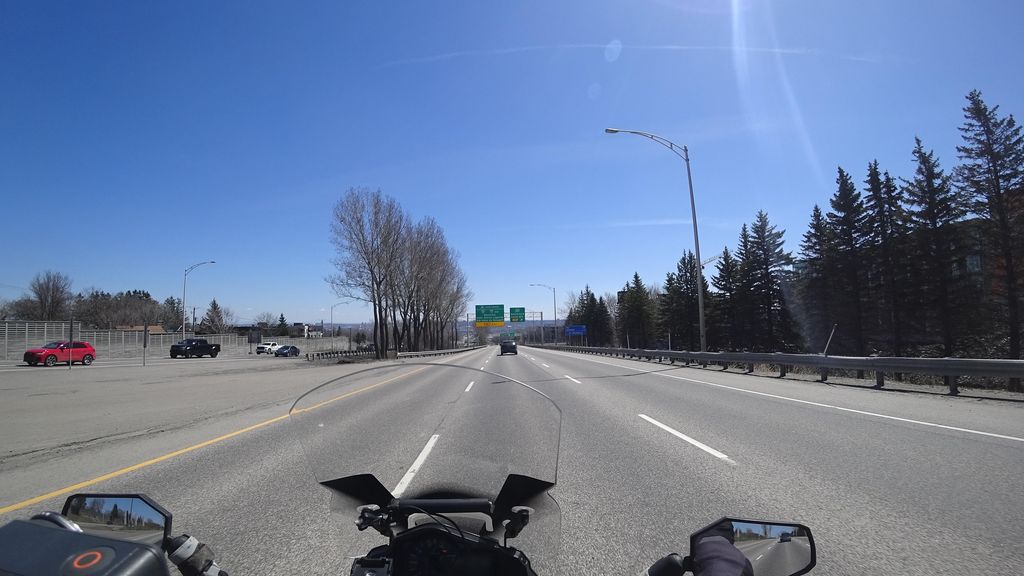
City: quebec_city